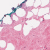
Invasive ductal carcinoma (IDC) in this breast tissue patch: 0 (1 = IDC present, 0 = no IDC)